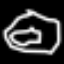
Label: donut